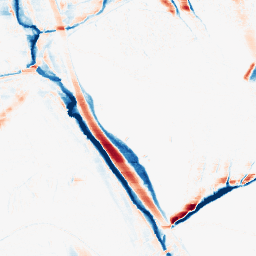
Category: morphological
Decomposition family: morphological_ellipse
Decomposition parameters: operation: average
width: 5
height: 20
Upsampling method: quartic
Upsampling parameters: scale: 4
Upsampling scale: 4